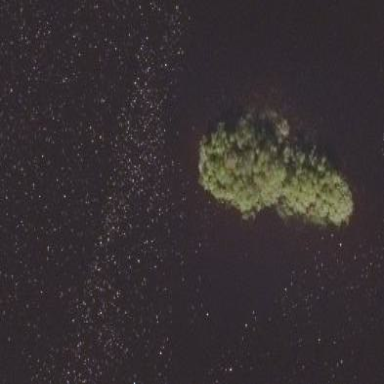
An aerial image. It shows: Island covered in forest.